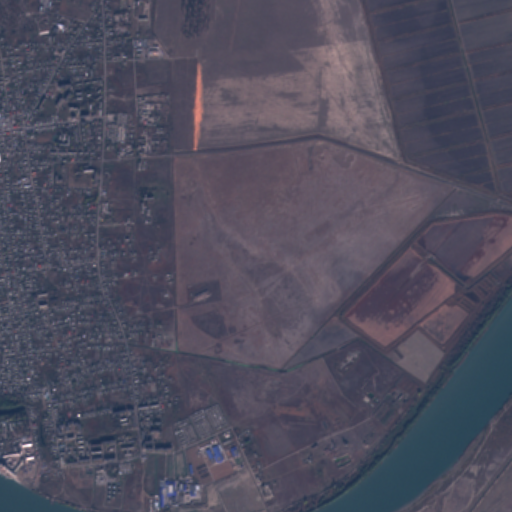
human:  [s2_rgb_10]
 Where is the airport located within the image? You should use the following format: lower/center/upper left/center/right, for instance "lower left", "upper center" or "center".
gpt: The airport is located in the upper center of the image.
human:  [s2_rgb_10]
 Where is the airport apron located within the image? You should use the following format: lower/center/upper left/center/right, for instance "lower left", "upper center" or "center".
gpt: The airport apron is located in the upper center of the image.
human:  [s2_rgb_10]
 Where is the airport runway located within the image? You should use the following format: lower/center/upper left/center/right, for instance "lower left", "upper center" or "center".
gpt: The airport runway is located in the upper center of the image.
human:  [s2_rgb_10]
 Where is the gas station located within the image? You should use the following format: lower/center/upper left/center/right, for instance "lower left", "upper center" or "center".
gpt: The gas station is located in the center left of the image.
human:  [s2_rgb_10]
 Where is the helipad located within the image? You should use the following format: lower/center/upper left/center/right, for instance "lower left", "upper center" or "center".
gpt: The helipad is located in the upper center of the image.
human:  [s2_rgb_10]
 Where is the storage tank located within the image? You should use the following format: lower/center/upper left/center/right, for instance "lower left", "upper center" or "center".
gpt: The storage tank is located in the lower left of the image.
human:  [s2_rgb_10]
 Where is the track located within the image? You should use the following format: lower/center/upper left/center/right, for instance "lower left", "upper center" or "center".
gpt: The track is located in the upper left of the image.
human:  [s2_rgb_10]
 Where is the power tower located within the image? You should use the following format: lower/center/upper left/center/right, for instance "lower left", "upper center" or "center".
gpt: There is no power tower in the image.